Chest X-ray:
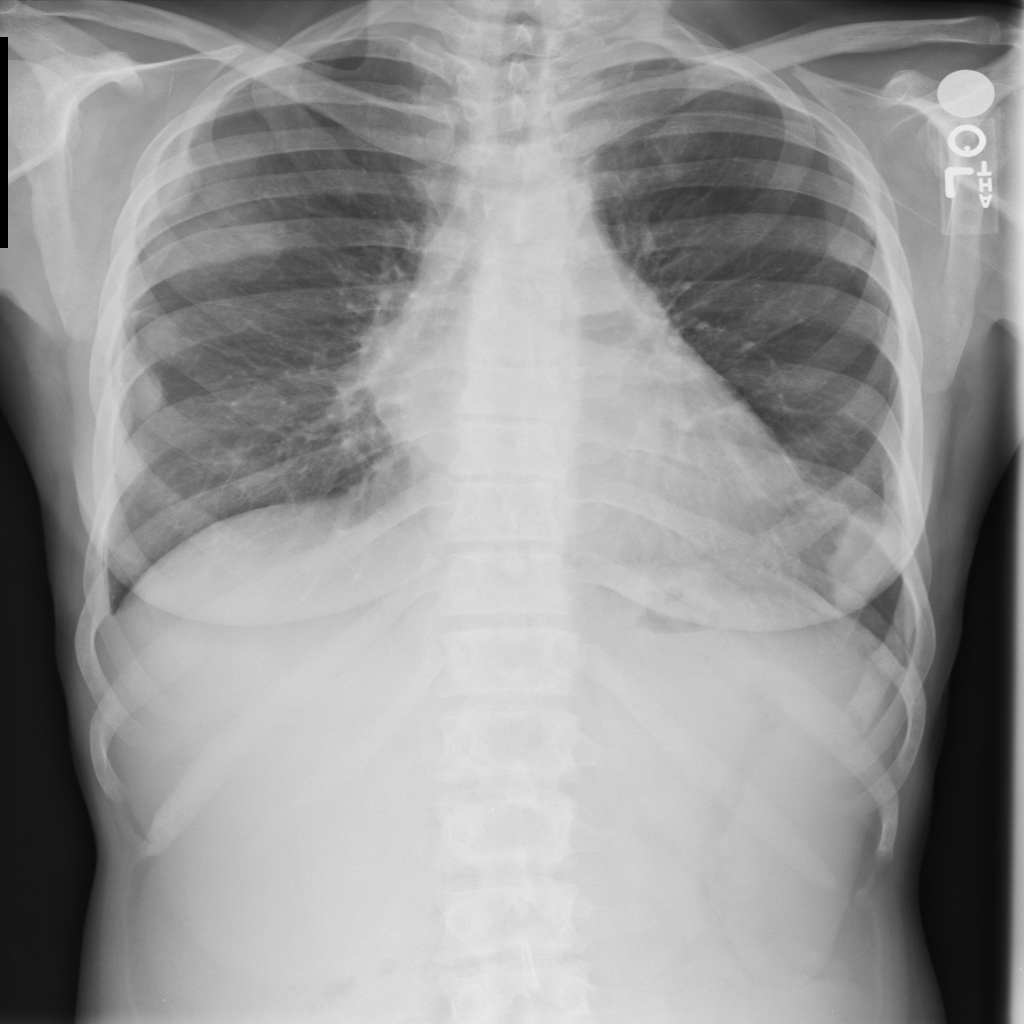
Findings: Effusion
No abnormal finding: no